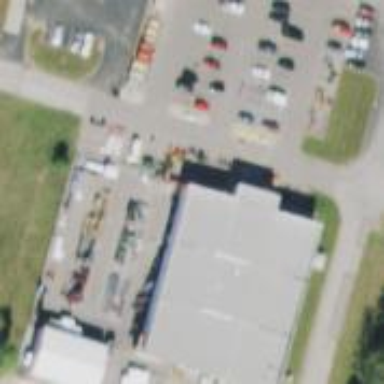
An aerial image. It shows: Retail building that serves as country store.